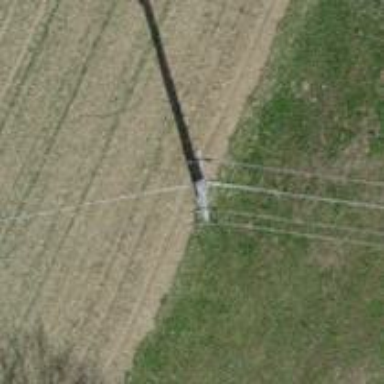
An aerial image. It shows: Concrete power pole.